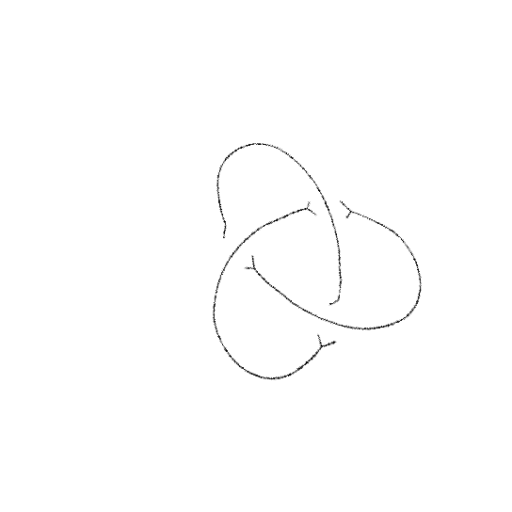
Crossing number: 3